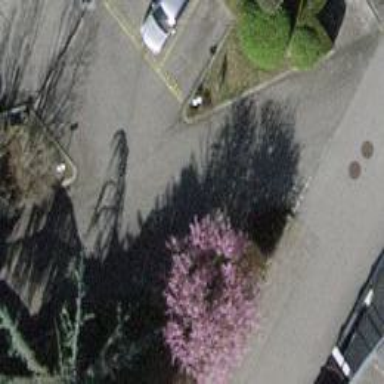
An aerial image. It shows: Asphalt parking aisle road for service vehicles.